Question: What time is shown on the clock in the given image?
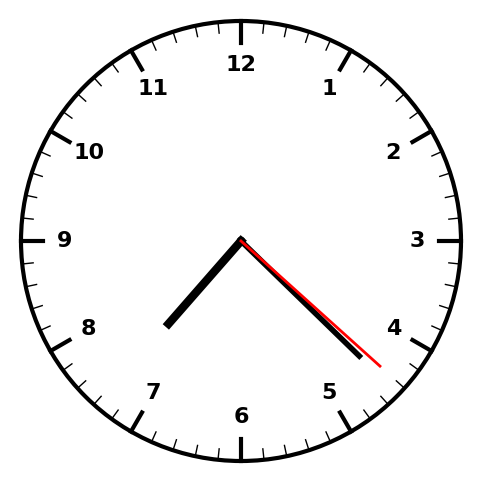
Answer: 07:22:22